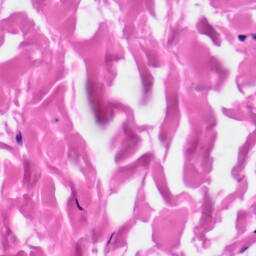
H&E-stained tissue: Skin